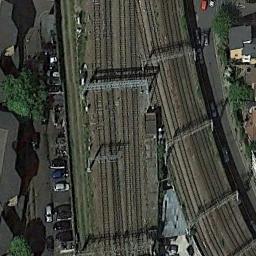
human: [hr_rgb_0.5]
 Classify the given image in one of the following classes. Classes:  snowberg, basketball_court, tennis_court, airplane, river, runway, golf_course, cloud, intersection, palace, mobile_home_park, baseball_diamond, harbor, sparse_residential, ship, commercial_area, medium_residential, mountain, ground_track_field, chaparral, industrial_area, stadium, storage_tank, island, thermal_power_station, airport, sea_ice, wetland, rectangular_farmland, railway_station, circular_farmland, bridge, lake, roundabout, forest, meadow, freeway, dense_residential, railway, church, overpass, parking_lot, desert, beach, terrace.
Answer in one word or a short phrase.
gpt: railway